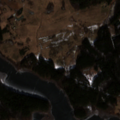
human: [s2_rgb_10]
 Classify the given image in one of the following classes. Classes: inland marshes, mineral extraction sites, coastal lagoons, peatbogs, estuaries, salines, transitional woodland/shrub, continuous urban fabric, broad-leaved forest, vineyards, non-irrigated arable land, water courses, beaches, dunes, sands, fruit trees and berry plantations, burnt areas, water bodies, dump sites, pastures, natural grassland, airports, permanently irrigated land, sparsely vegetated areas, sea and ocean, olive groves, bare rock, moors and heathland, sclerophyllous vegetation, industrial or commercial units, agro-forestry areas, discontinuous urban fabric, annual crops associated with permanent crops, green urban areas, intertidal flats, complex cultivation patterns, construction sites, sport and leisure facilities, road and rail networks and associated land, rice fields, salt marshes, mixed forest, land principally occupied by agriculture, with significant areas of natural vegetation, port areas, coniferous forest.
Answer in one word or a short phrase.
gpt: pastures, complex cultivation patterns, land principally occupied by agriculture, with significant areas of natural vegetation, mixed forest, water bodies